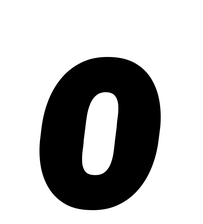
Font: Roboto-Italic_Condensed_Black_Italic